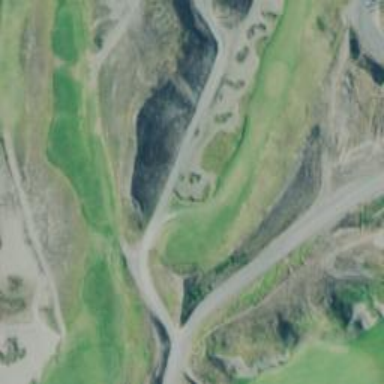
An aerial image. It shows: Golf tee on grassy land.